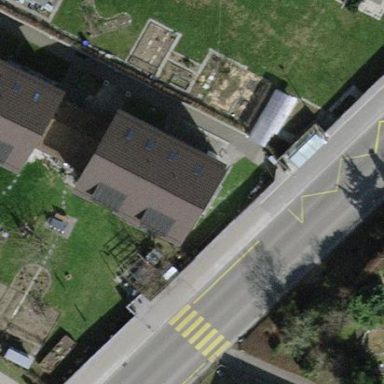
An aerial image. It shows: Terrace building.